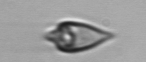
Label: Oxytoxum